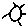
Label: sun